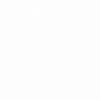
Label: dusty